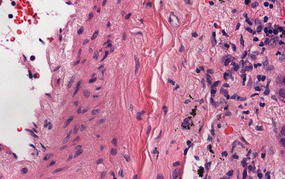
Tumor epithelial tissue: no
Tumor-associated stroma tissue: yes
Normal tissue: no